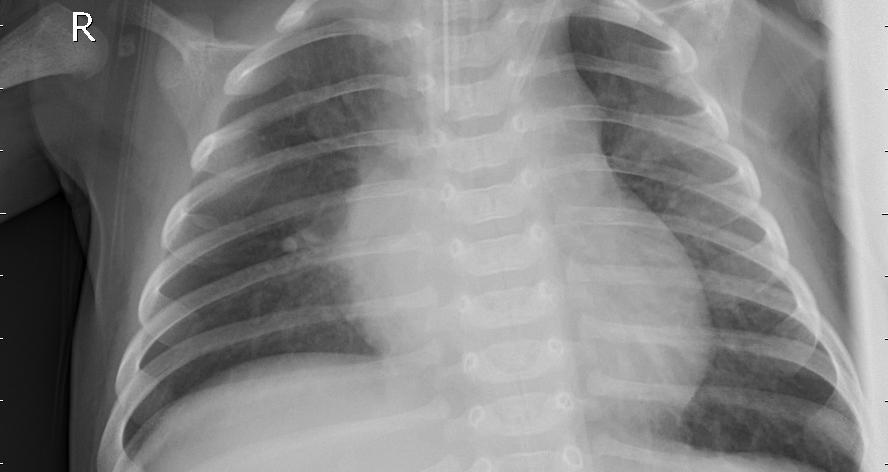
Diagnosis: PNEUMONIA